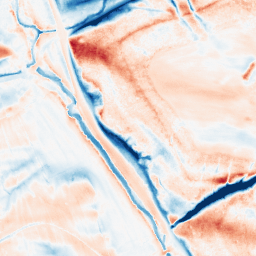
Category: classical
Decomposition family: gaussian_anisotropic
Decomposition parameters: sigma_x: 2
sigma_y: 10
Upsampling method: lanczos
Upsampling parameters: scale: 2
Upsampling scale: 2